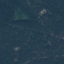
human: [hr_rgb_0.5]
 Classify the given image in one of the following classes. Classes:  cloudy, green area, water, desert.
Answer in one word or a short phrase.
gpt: green area